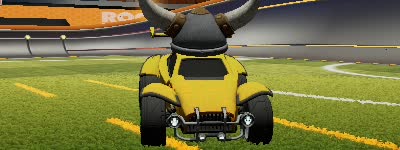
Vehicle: octane